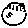
Label: smiley face